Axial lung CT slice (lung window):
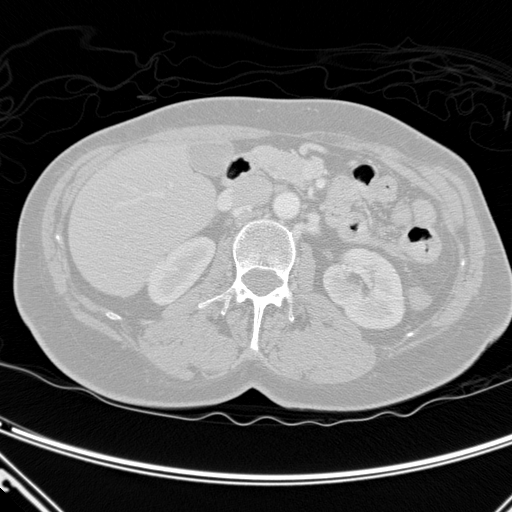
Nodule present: no